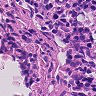
Metastatic tissue present: no